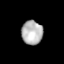
Tissue: lung
Cell type: Epithelial cells
Senescence score: 0.123
Nuclear area (px): 494
Mean DAPI intensity: 181.528